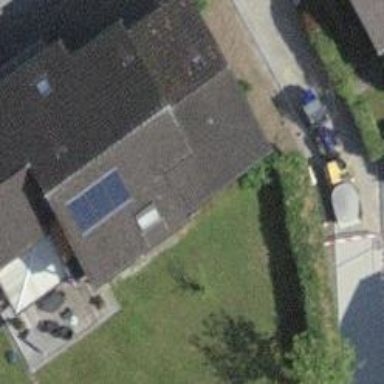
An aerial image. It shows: Solar power generator.